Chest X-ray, PA view. Patient: 32 years old, sex M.
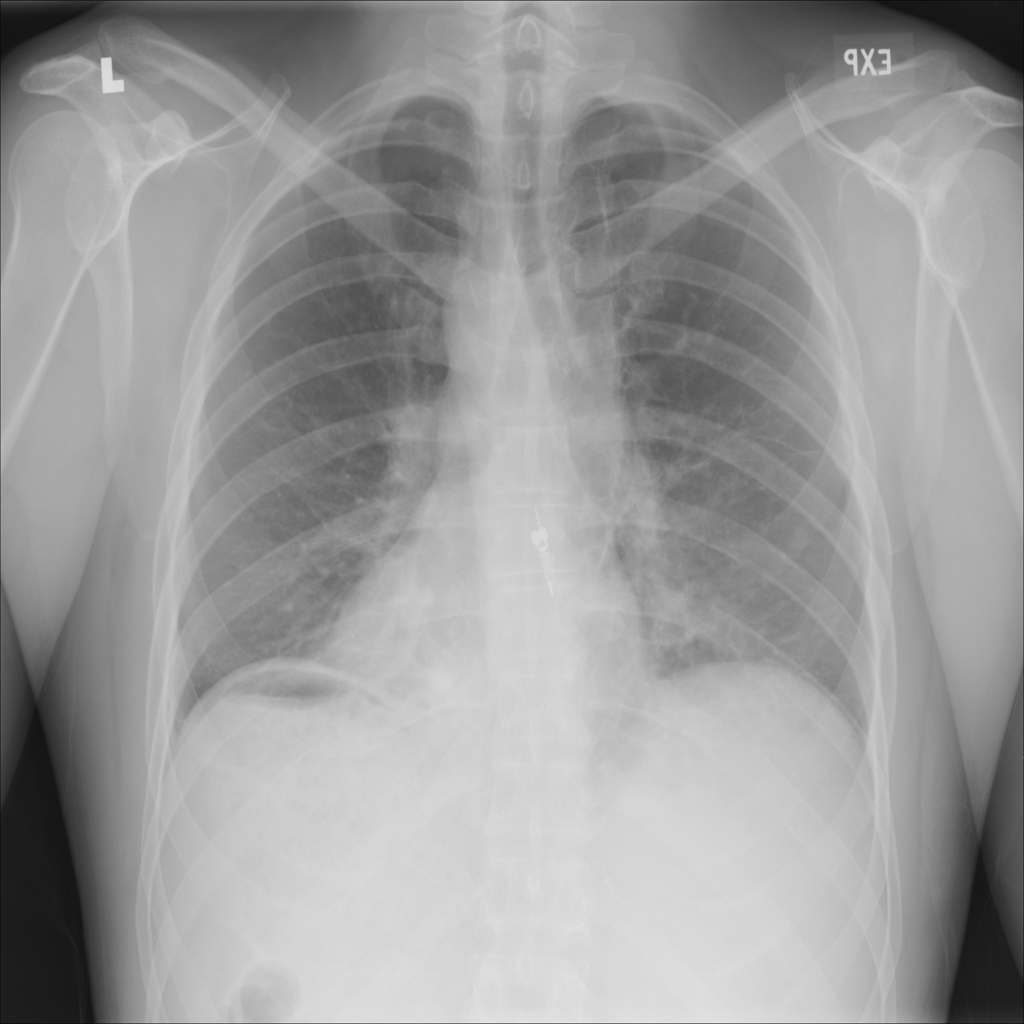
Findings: Consolidation